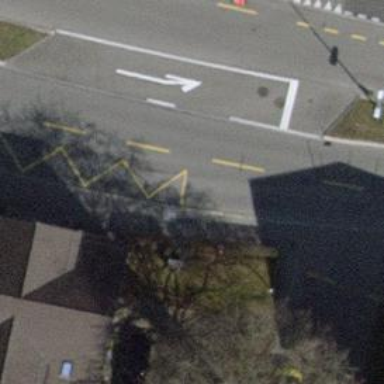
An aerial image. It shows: Public transport stop position.